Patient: sex M, age 48
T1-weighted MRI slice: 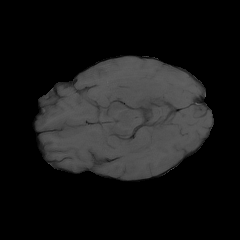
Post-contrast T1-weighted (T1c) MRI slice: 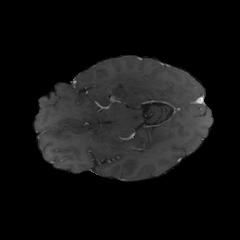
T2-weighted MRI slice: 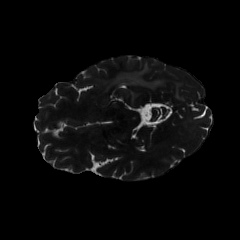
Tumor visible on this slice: yes
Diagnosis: Glioblastoma, IDH-wildtype
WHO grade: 4